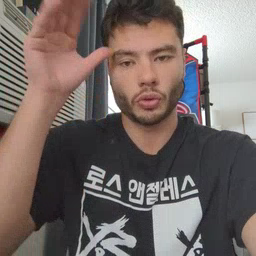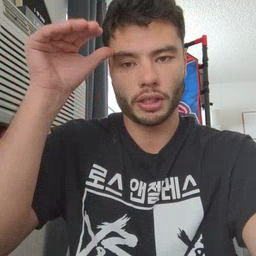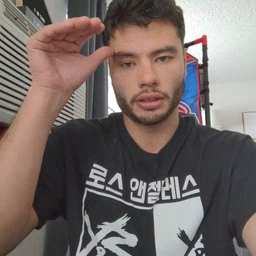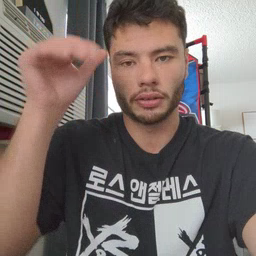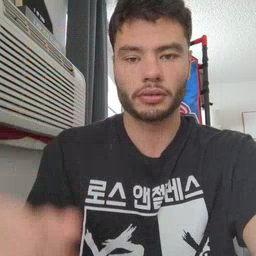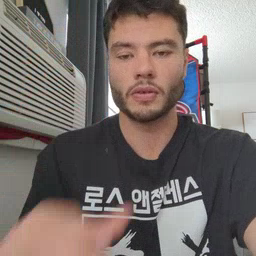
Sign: donkey